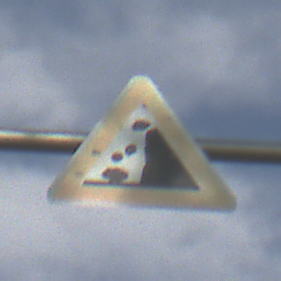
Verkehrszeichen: SteinschlagRechts
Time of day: MorningAfternoon
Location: Outdoor (Nature)
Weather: PartlyCloudy
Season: NotSpecified
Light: Natural